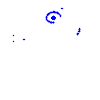
Particle: kaon